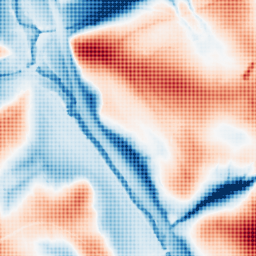
Category: edge_preserving
Decomposition family: guided
Decomposition parameters: radius: 32
eps: 0.01
Upsampling method: sinc_hamming
Upsampling parameters: scale: 4
kernel_size: 4
Upsampling scale: 4